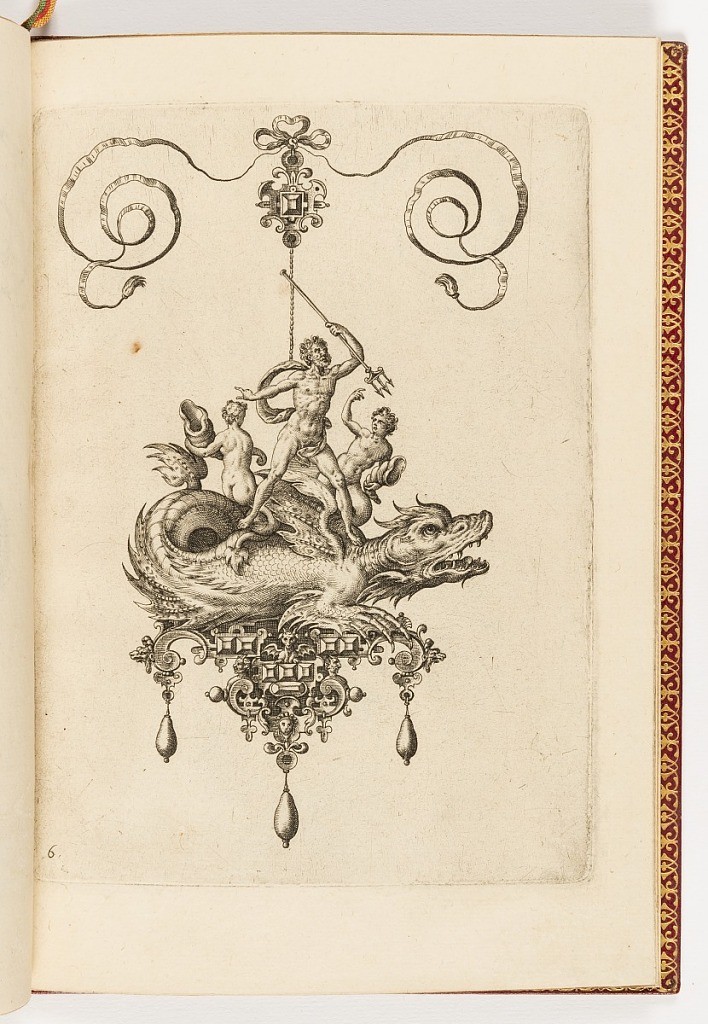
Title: Pendant Design
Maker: Hans Collaert the Elder, Flemish, ca. 1530 - 1581
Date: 1582
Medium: Engraving on paper
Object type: Print
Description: A pendant in the form of a mythical beast perched on a strapwork base is suspended from a bow knot. The base is composed of faceted gems, a mask and winged goat, and is hung with three drop pearls. Riding on the monster's back is a male figure holding a trident and two nudes with shells. The plate is numbered.